Field crop: tomato
Growth stage: 1
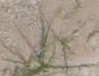
Species: cyperus